Interaction volume radius: 5 \u00c5
Interaction volume height: 15 \u00c5
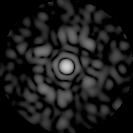
Disorder parameter: 0.835